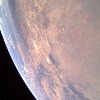
Label: land